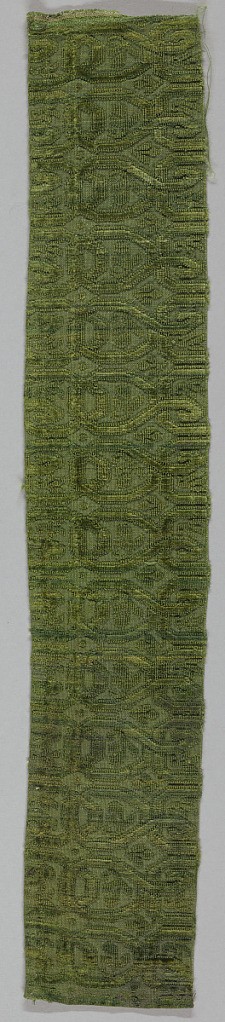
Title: Fragment
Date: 17th century
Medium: silk, metallic Technique: supplementary warp forming cut and uncut raised pile in plain weave foundation (velvet) with supplementary wefts
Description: Interlacing linear scrolls in green.